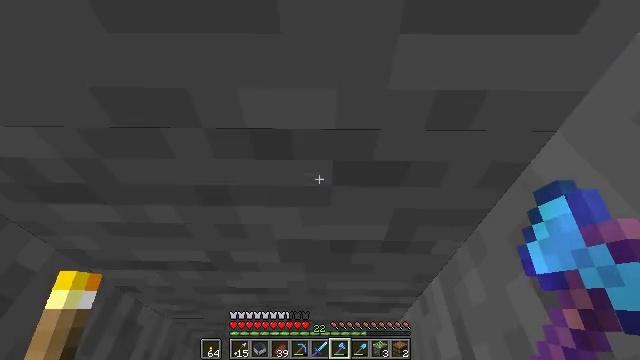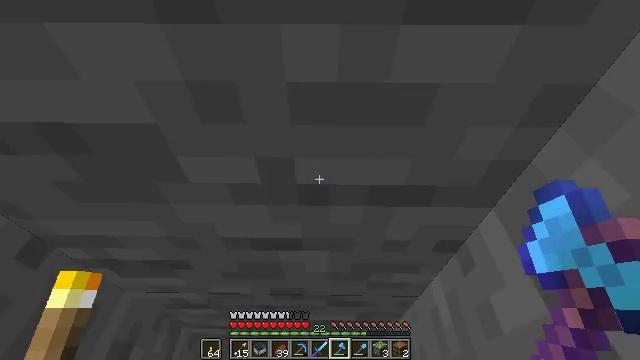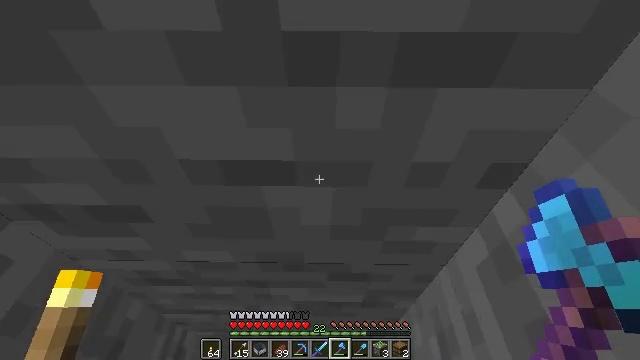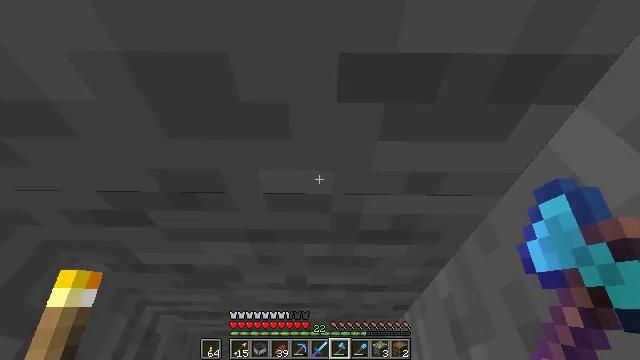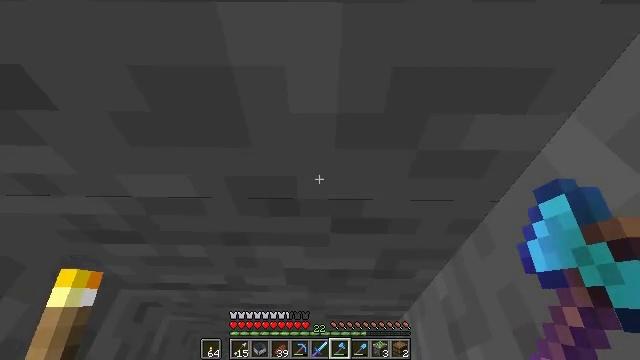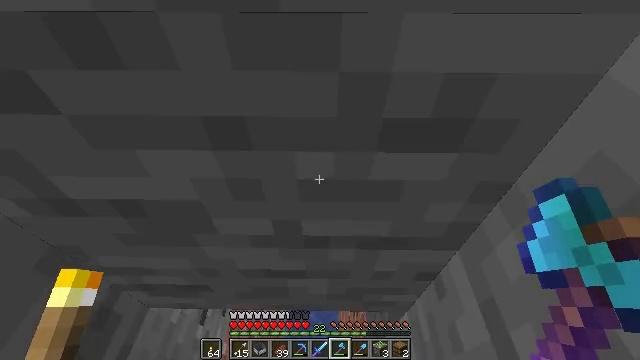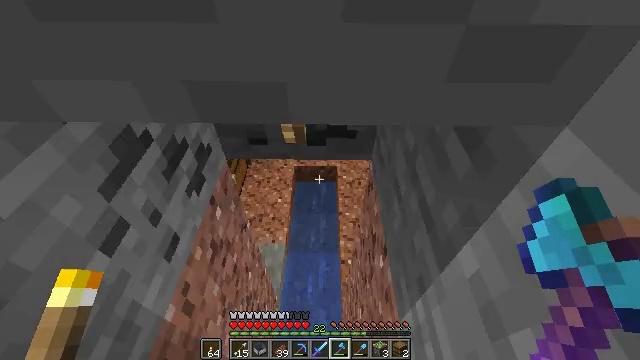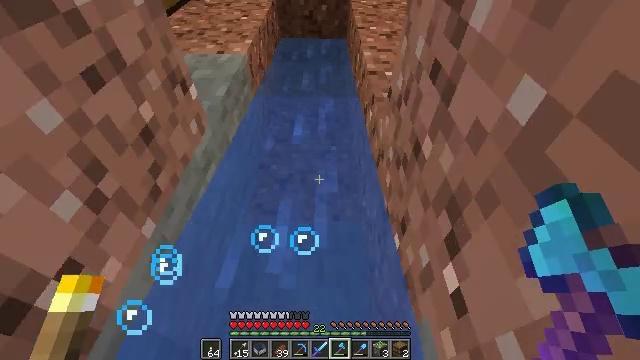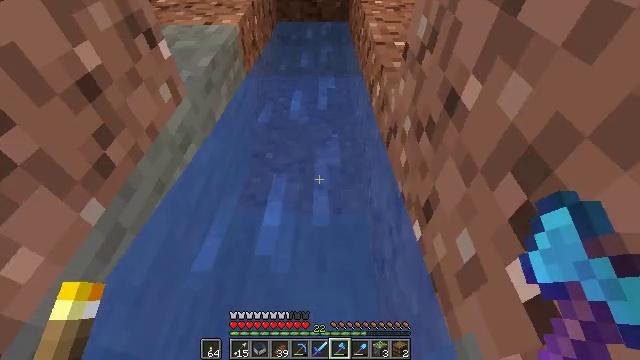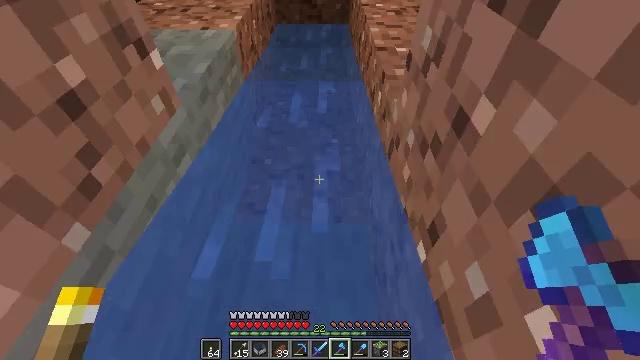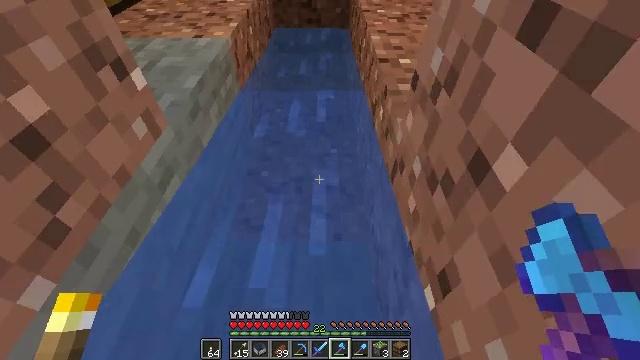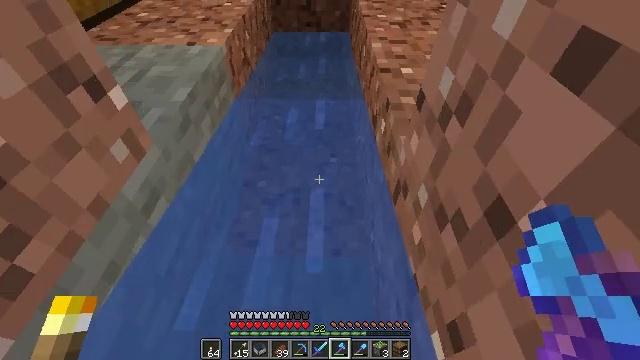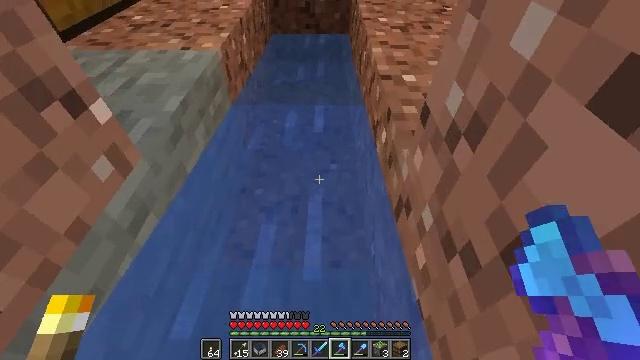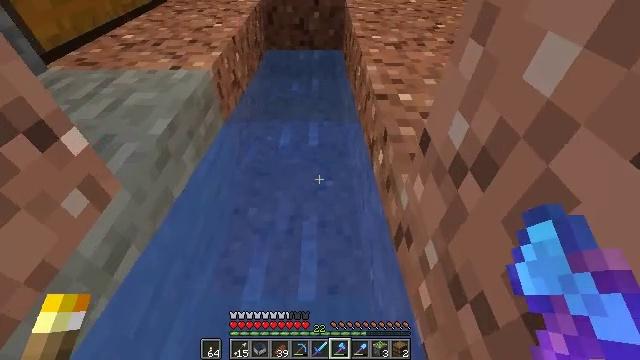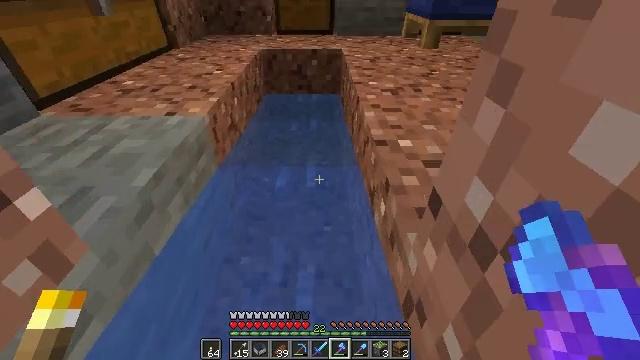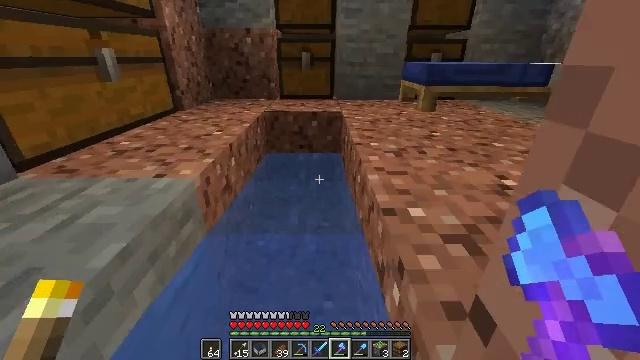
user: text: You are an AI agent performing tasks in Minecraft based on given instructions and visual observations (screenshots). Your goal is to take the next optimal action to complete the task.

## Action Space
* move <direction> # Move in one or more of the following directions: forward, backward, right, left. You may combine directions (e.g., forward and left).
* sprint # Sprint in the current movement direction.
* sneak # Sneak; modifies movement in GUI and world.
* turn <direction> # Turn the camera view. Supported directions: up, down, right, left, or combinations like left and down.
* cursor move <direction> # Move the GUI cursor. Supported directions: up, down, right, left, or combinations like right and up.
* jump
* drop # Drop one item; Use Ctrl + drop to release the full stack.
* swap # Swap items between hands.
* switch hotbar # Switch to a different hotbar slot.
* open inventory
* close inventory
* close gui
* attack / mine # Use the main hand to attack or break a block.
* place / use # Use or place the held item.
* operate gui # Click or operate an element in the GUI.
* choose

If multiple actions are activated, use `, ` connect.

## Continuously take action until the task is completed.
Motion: motion action
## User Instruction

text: Mine a chest to move it.
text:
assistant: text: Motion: move forward
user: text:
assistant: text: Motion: move forward
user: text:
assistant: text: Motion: move forward
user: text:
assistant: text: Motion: move forward
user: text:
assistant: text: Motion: move forward
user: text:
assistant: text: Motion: move forward
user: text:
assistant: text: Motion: move forward
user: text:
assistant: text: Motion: move forward
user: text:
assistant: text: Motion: move forward
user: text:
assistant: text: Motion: move forward
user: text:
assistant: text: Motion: move forward
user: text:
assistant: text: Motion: move forward
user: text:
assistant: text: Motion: move forward, turn right and up
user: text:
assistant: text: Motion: move forward, sprint, turn up
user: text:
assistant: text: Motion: move forward, sprint, turn up
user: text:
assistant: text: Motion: move forward, sprint, turn left and up
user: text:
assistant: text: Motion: move forward, sprint, turn up
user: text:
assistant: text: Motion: move forward
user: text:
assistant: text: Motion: move forward
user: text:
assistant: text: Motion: move forward, sprint, turn right
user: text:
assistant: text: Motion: move forward, sprint, turn right
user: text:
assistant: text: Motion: move forward, sprint, turn right
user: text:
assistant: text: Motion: move forward, turn right
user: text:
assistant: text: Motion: move forward, turn right
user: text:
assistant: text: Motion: move forward, turn right
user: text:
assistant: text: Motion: move forward, turn right, jump
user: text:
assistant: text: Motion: move forward, turn right, jump
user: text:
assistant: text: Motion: move forward, jump
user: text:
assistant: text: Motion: move forward and move right, jump
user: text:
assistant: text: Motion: move forward and move right, turn left, jump